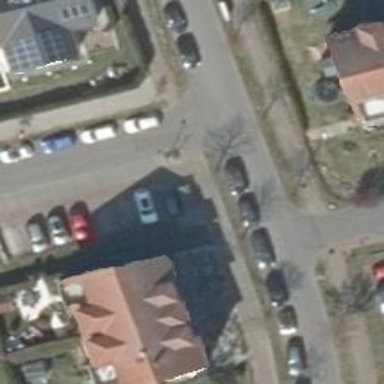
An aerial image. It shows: Sidewalk.